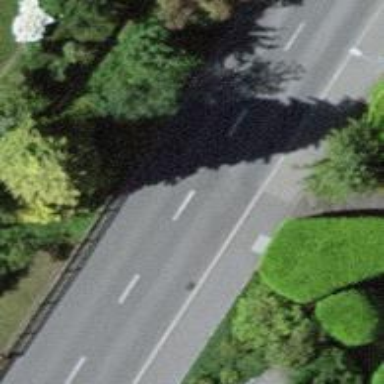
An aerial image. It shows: Tertiary road.